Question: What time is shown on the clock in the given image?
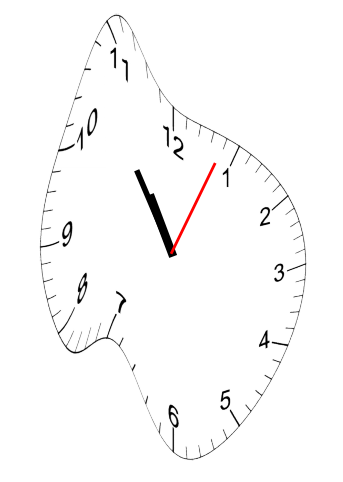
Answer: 10:54:04